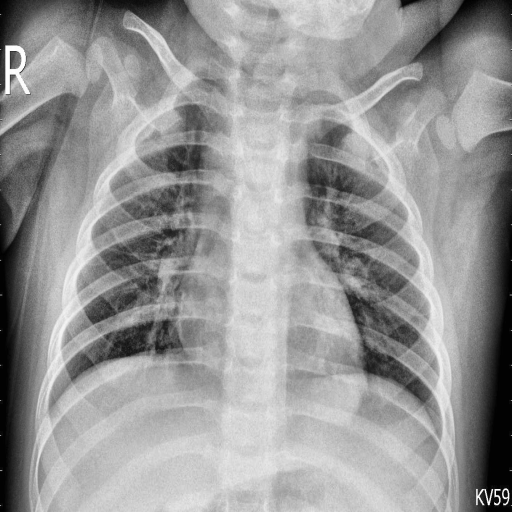
Finding: PNEUMONIA